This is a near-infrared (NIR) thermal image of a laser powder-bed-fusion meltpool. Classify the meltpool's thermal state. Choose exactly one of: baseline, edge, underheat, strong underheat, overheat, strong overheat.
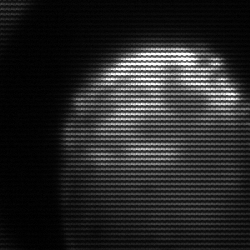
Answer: edge